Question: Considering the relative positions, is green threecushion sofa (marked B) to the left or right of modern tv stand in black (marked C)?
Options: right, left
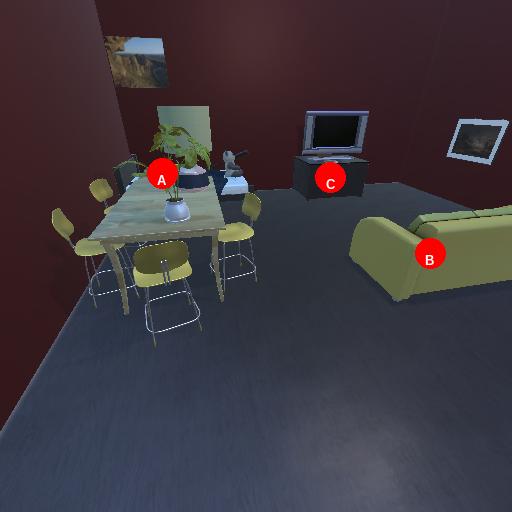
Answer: right